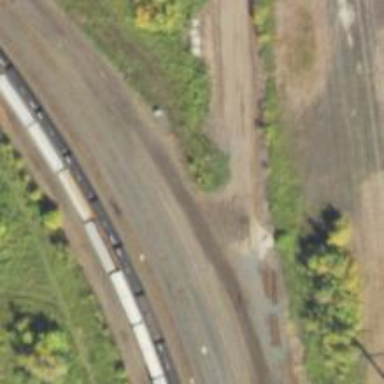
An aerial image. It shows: Abandoned railway.